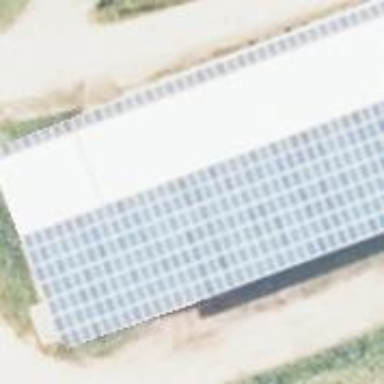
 generating electricity through photovoltaic methods."